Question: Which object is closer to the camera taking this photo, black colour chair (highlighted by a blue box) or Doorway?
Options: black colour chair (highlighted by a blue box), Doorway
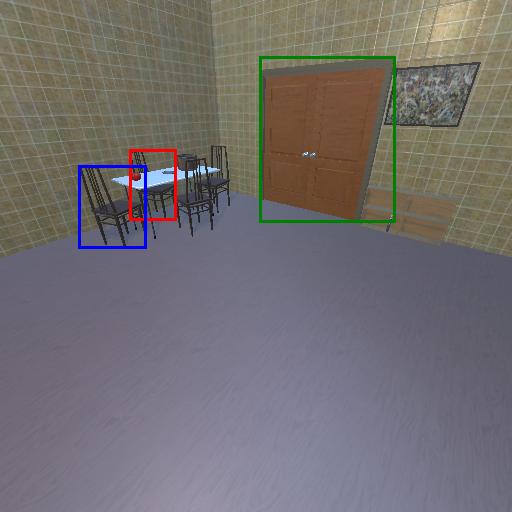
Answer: black colour chair (highlighted by a blue box)